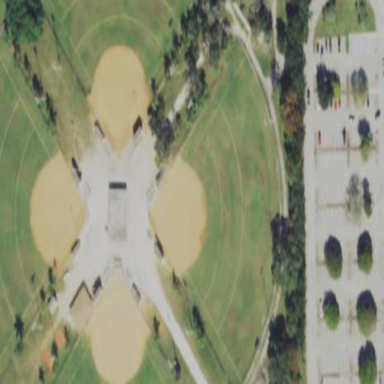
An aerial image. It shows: Softball pitch for leisure and sport activities.